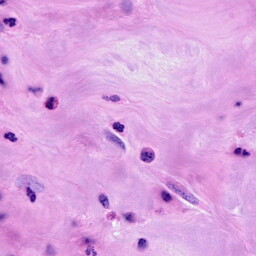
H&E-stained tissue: Breast